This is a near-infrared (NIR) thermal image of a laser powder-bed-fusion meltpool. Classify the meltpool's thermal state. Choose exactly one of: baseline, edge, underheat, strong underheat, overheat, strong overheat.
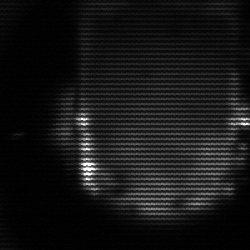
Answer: baseline